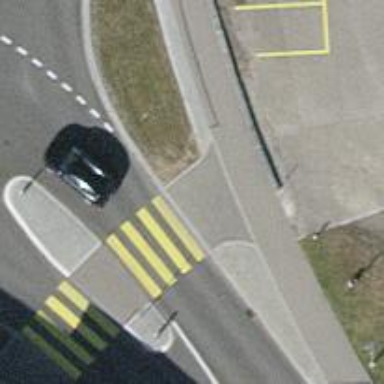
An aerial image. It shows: Kerb barrier.